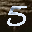
Label: 5